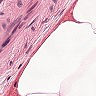
Metastatic tissue present: no